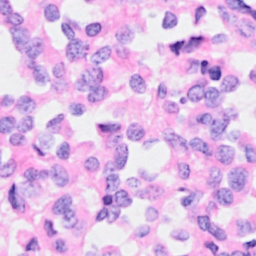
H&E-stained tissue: Breast